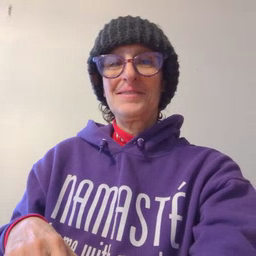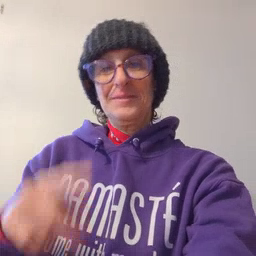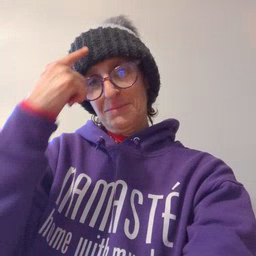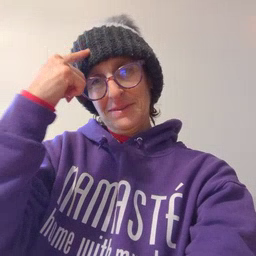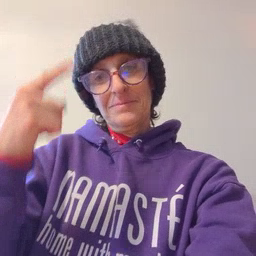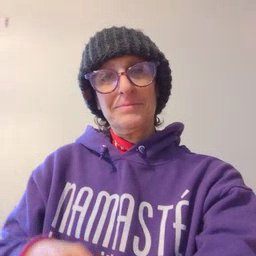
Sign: penny